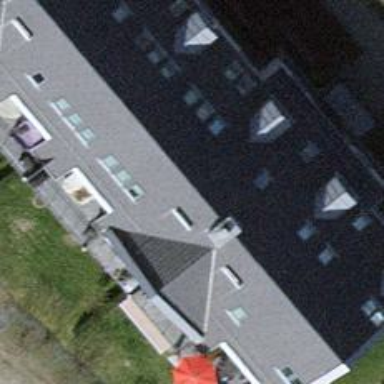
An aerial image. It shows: Terrace building.